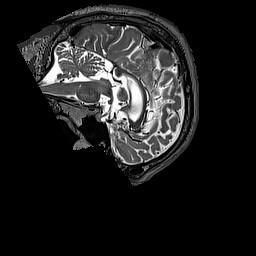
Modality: T2w
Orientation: sagittal
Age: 53
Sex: male
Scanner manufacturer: siemens
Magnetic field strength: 3 T
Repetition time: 3.2 s
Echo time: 0.567 s